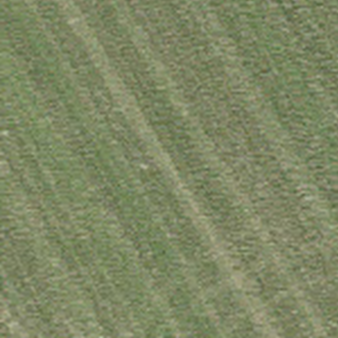
Label: other